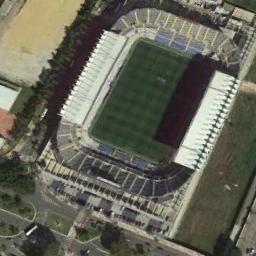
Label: stadium